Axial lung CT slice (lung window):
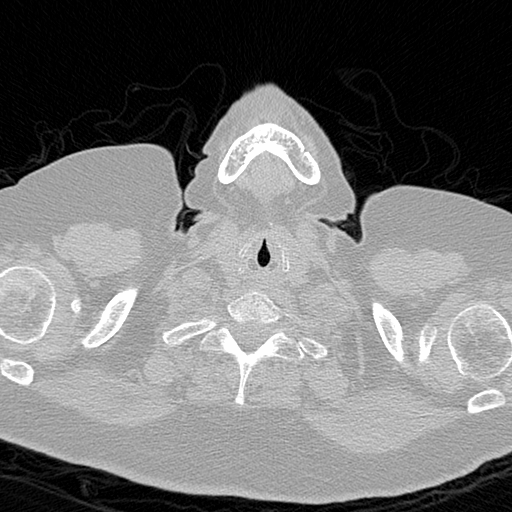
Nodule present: no